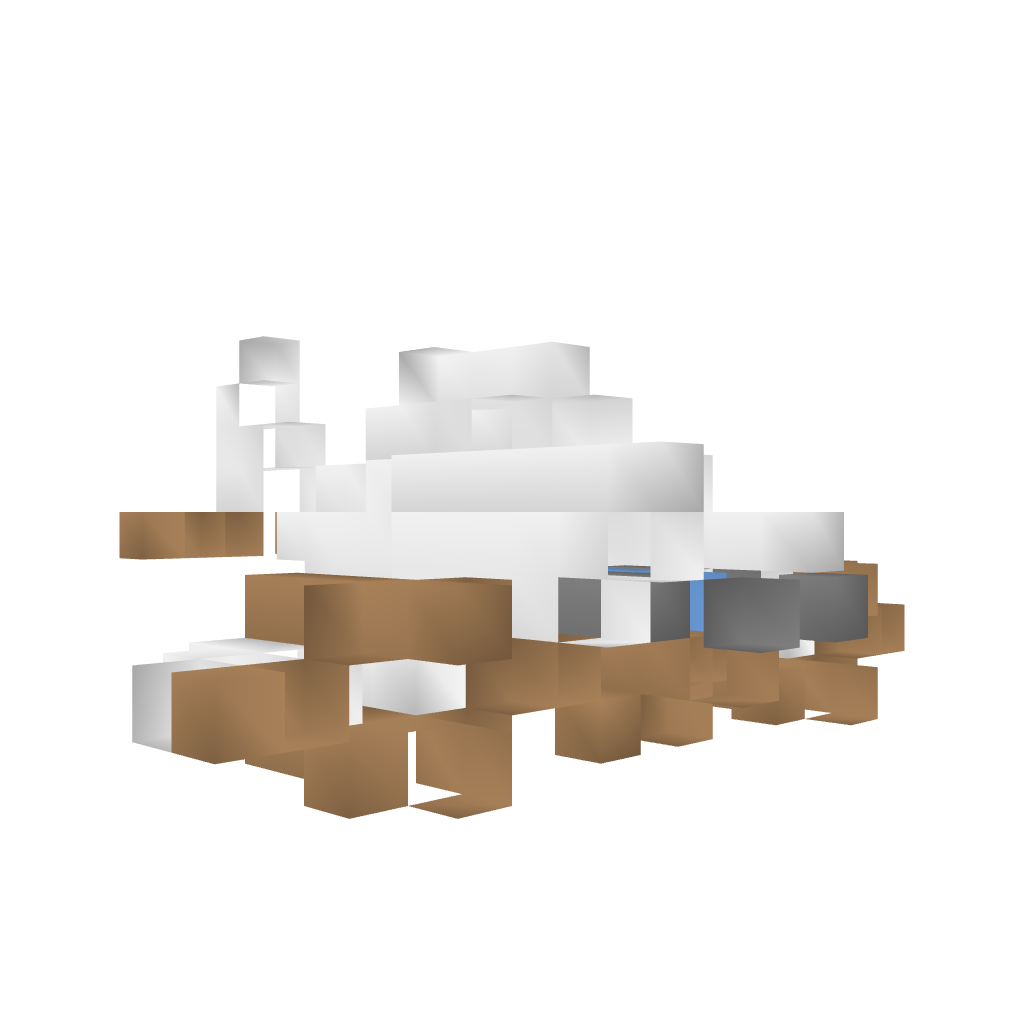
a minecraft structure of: Fighter Kn 101 A bad low quality